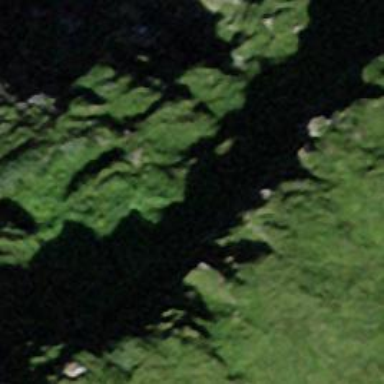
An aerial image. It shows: Natural cliff.